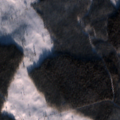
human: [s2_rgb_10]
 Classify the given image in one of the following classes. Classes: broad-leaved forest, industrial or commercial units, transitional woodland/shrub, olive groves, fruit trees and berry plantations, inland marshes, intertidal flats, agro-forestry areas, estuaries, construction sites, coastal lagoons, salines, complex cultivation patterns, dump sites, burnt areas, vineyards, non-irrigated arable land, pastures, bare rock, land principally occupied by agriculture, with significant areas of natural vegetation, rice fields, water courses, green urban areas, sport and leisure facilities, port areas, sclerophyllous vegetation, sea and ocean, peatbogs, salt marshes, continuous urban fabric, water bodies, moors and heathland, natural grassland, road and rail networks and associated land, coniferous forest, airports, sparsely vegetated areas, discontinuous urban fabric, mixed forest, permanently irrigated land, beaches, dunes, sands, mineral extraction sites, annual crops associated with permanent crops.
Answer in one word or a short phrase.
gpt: coniferous forest, transitional woodland/shrub